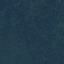
Land use / land cover: Forest